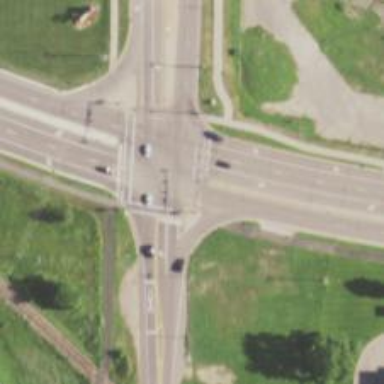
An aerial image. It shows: Asphalt footway with uncontrolled crossing. The crossing has lines markings.